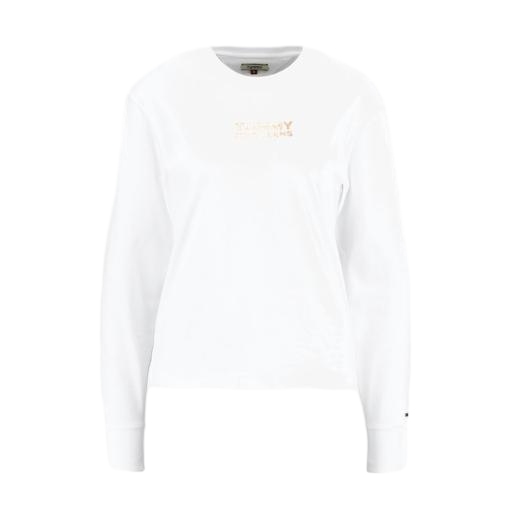
white women's classic long-sleeve t-shirt, white long sleeve logo t-shirt, long-sleeve tee, white background